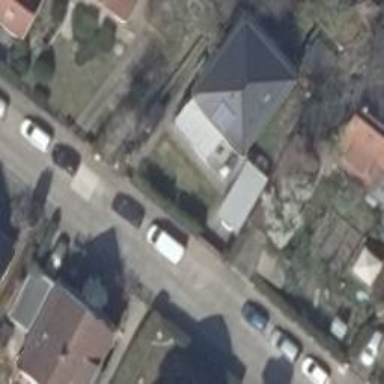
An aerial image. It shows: Detached building with pyramidal roof shape.